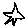
Label: star